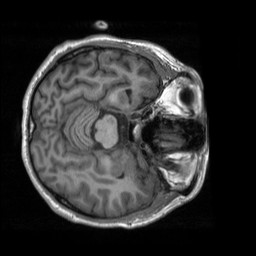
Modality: T1w
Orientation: axial
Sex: male
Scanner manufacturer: siemens
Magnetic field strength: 3 T
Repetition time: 2.3 s
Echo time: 0.00226 s